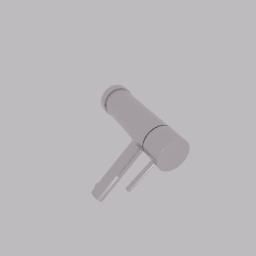
Label: appliances